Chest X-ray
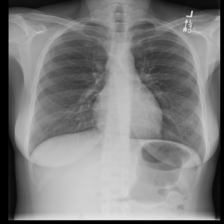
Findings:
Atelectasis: negative
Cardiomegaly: negative
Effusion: negative
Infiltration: positive
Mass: negative
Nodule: negative
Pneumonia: negative
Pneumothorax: negative
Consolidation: negative
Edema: negative
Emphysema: negative
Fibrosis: negative
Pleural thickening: negative
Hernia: negative